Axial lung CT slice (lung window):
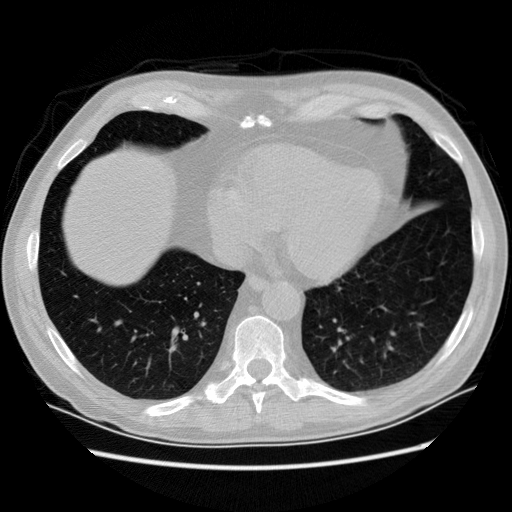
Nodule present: no